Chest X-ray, PA view. Patient: 52 years old, sex M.
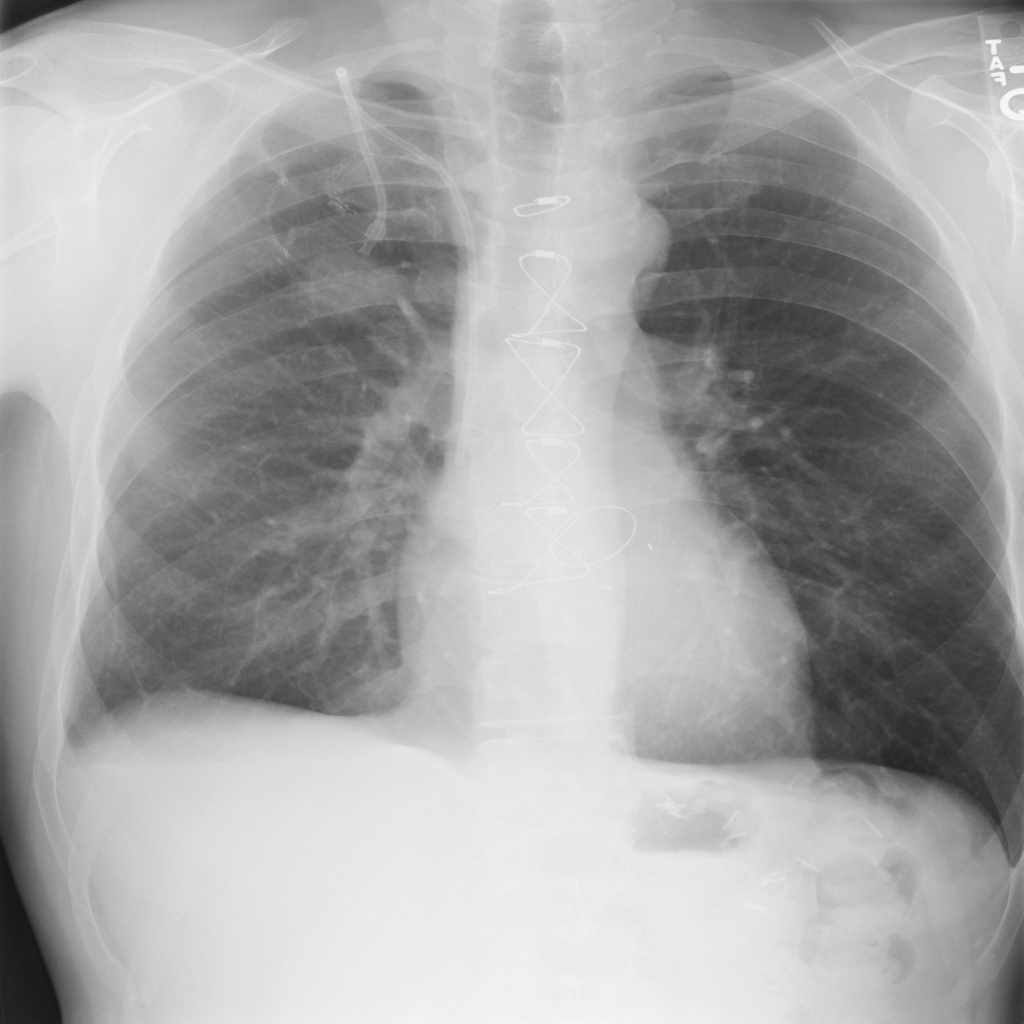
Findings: Infiltration